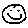
Label: smiley face